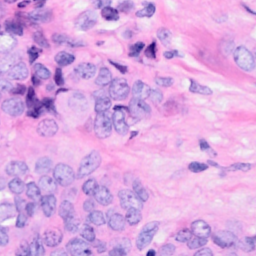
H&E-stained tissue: Breast